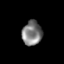
Tissue: skin
Cell type: Epithelial cells
Senescence score: 0.2387
Nuclear area (px): 469
Mean DAPI intensity: 126.303